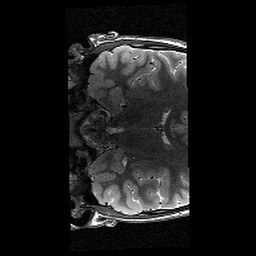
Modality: T2w
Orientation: coronal
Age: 10
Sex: male
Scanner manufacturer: siemens
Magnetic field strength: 3 T
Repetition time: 9.23 s
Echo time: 0.067 s